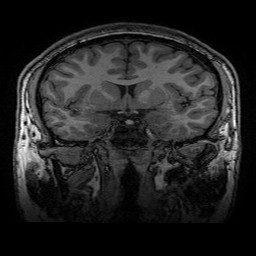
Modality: T1w
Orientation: sagittal
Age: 19
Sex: male
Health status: healthy
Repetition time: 2.53 s
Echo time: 0.0034 s